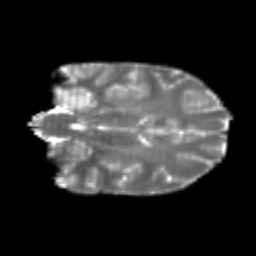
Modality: T2w
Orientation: coronal
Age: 22
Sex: female
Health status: healthy
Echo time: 0.074 s